Question: I have already reduced all the characters with meanings (&, <, > ect.) and all "nul"-characters from the strings, but there is another smybol I do now know how to get rid of:

I have already reduced all the "nul"-characters via java, I would do the same with this, but I do not know it's name and it's difficult to google. Please help.
'''
public static String reduceNULvalues (String string){
string = string.replace("", "");
return string;
}
'''
Best, Yvonne
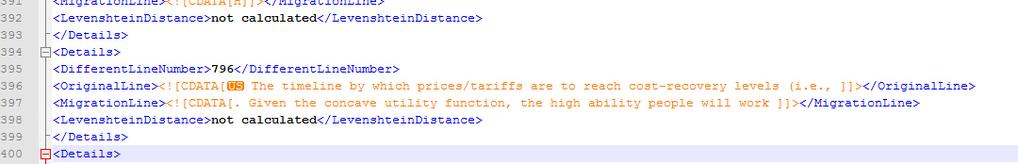
Answer: That is a control character named , '^_', decimal 31, hex 1F - see <URL>:
> Can be used as delimiters to mark fields of data structures. If used for hierarchical levels, US is the lowest level (dividing plain-text data items), while RS, GS, and FS are of increasing level to divide groups made up of items of the level beneath it.